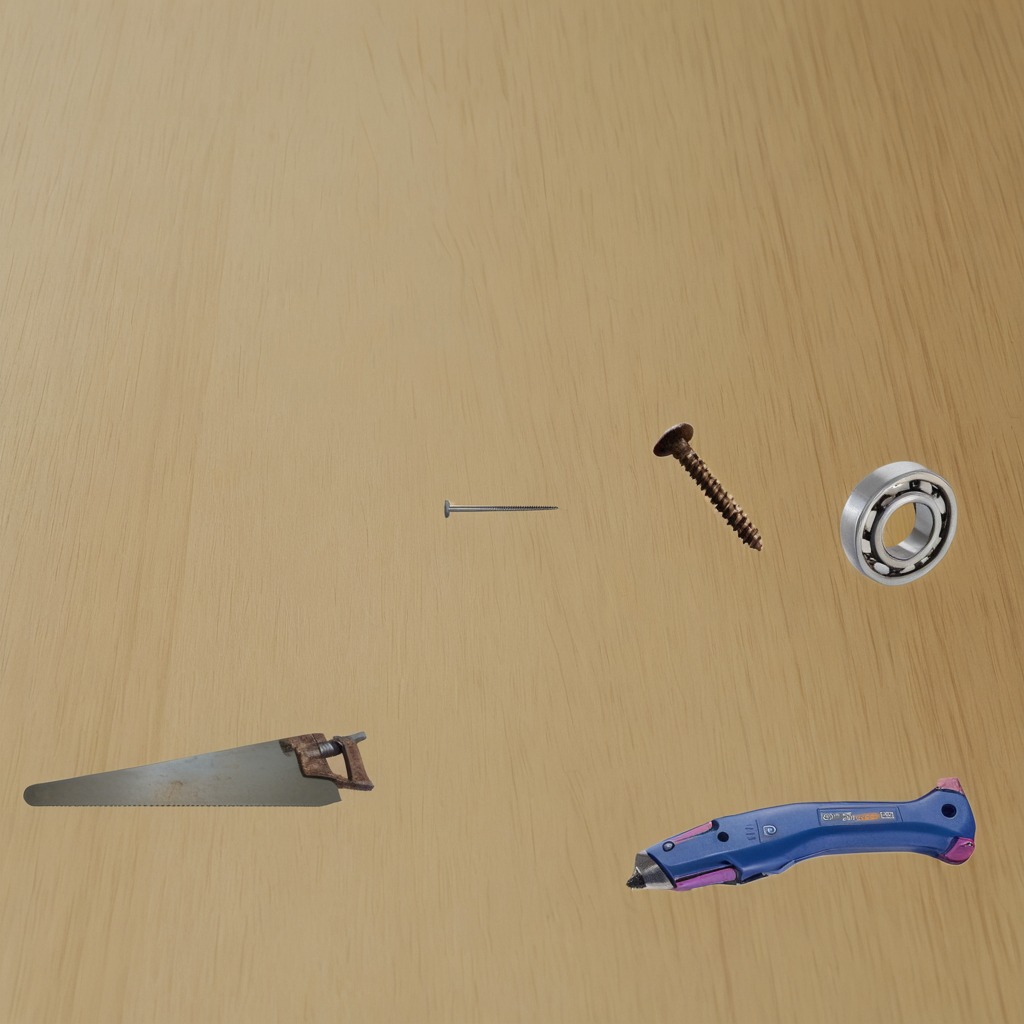
A metal ball bearing, a utility knife, a metal machine screw, an iron nail, and a handheld metal saw are lying on the plywood surface in a paint workshop lit by afternoon window light.